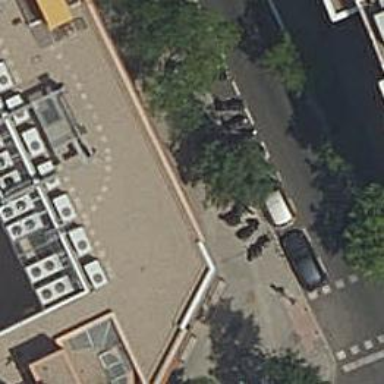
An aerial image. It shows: Motorcycle parking facility.